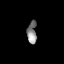
Tissue: prostate
Cell type: Epithelial cells
Senescence score: 0.3013
Nuclear area (px): 207
Mean DAPI intensity: 136.063